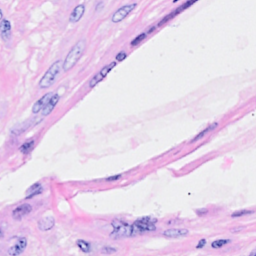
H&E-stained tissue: Breast